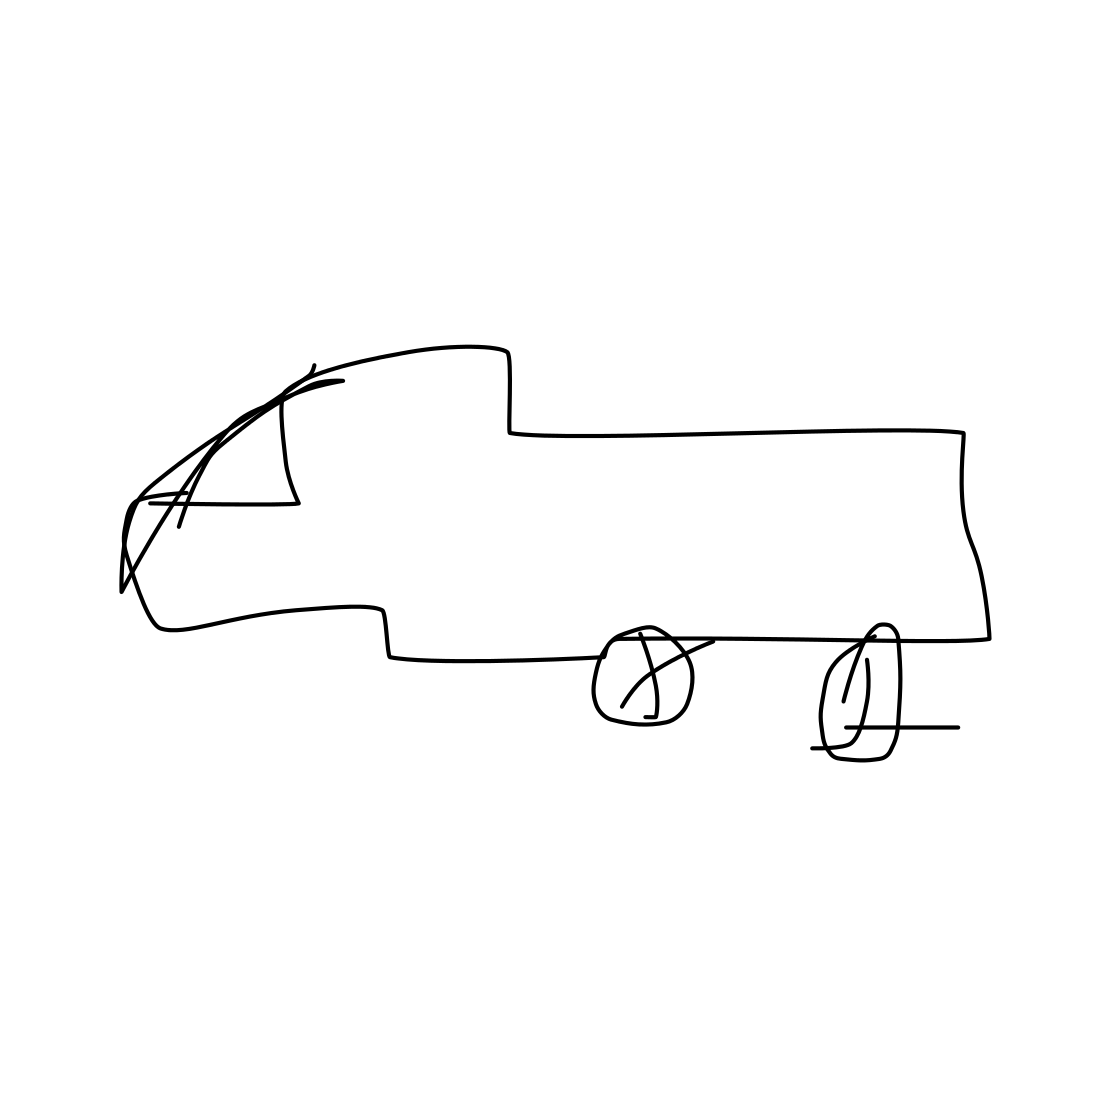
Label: pickup truck